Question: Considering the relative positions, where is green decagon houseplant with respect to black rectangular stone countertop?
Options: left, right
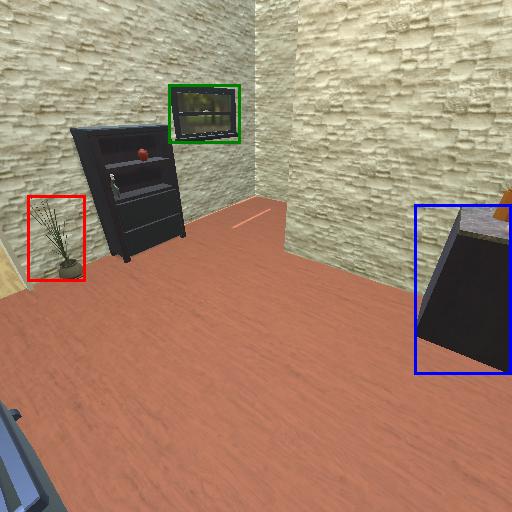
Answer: left